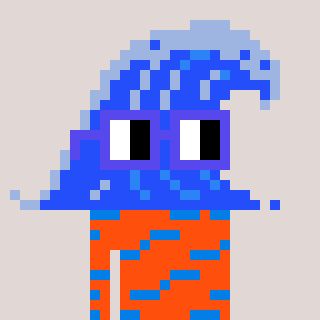
a pixel art character with square blue glasses, a wave-shaped head and a orange-colored body on a warm background